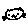
Label: cat